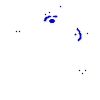
Particle: electron